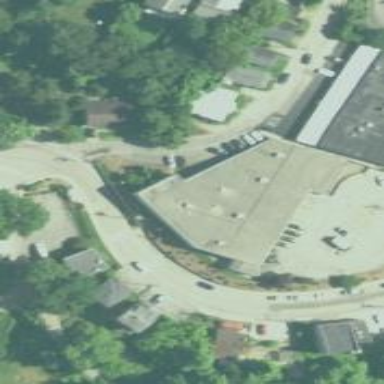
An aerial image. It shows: Building.